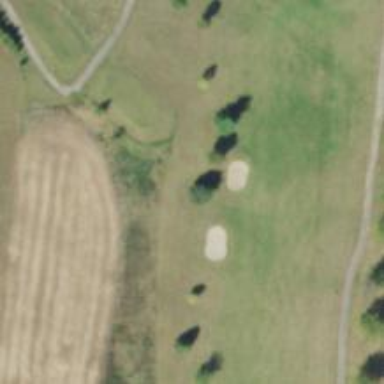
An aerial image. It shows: Golf hole.